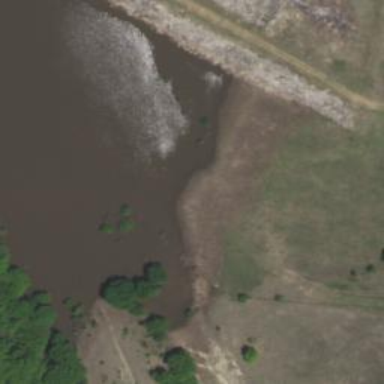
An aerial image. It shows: Dam along waterway.